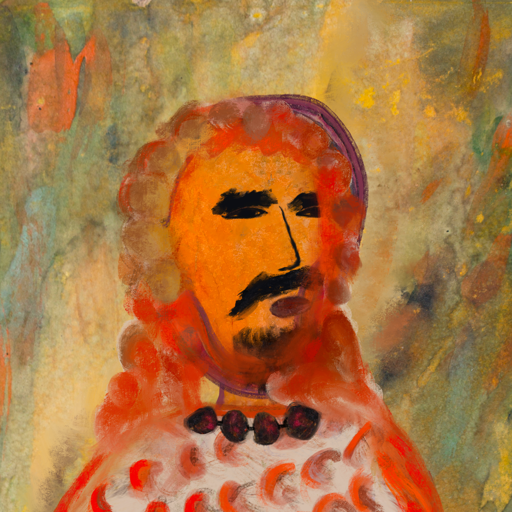
Background: Comrade, Head And Neck Side: Hypocrite_w_Hair, Face Side: Mosgoul, Bust: Rupkatha, Hair Side: Rupkatha, Head Accessory: Blank, Second Necklace: Blank, Necklace: Mosgoul, Baby: Blank